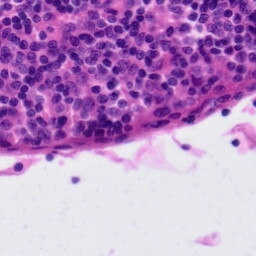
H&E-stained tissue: Tonsil